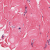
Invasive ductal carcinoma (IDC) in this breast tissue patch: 0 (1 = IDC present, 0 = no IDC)